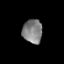
Tissue: prostate
Cell type: B cells
Senescence score: 0.761
Nuclear area (px): 465
Mean DAPI intensity: 127.501